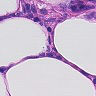
Metastatic tissue present: no